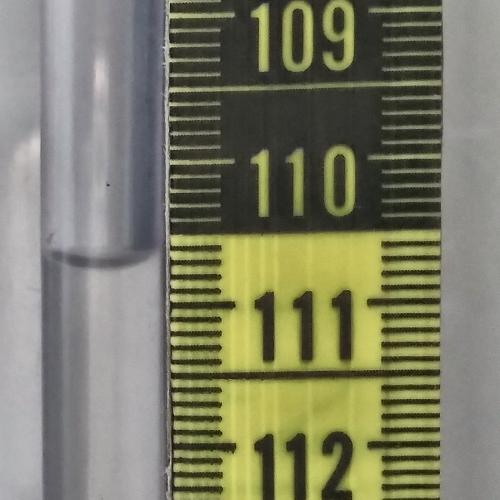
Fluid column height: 110.7 cm